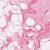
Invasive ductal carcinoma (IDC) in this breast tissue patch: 0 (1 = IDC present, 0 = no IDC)